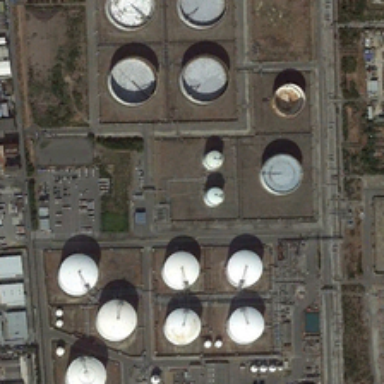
A large number of different sizes of storagetanks on the road in a piece of land .